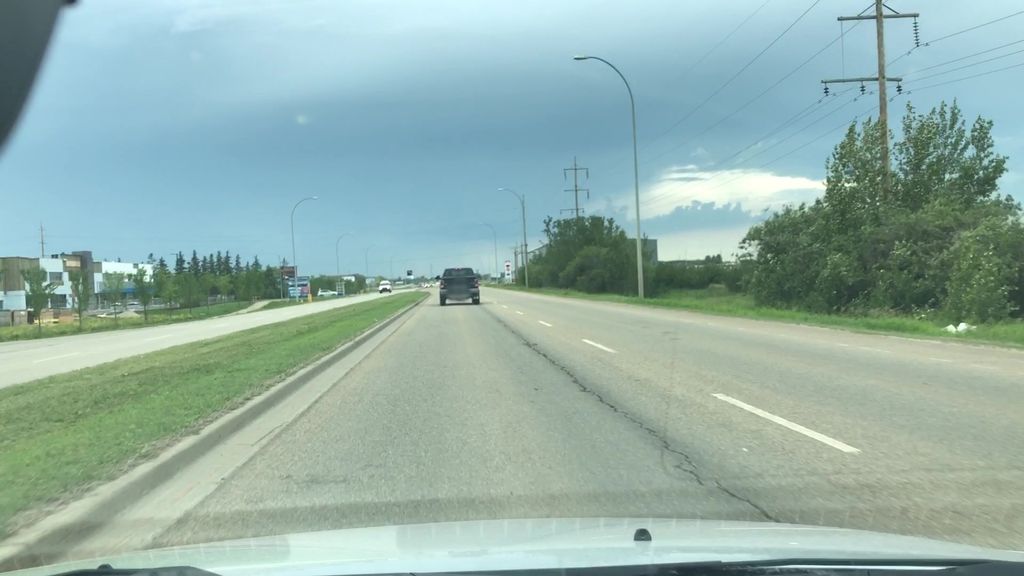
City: edmonton